Question: I have developed several small websites in CakePHP and one medium news site. However, the situation I am in right now is different and require some toughful analysis before proceeding, which brings me to the CakePHP community.
I am working for a company which currently uses straight PHP code to handle several websites (5 - 10) and all of them use one global includes folder which has things like Db connection, etc. The problem with all this, is that we want to upgrade everything to the latest version of PHP (Currently using 5.1) and in the process, I am thinking about upgrading our whole backend using CakePHP.
First of all is this a good idea? I get excited when working on CakePHP projects and have never had any issues.
Secondly, I have read from Cake experts that we should not add anything to the core side of Cake. However, if I am to create files that need to be accessed by all the sites, where could those go?
Currently, all the sites are OOP, but Cake is MVC. Should the global OOP classes(used by all sites) be converted to controllers/models or Vendor classes and placed in the Cake Core?
In general, what is the best approach?

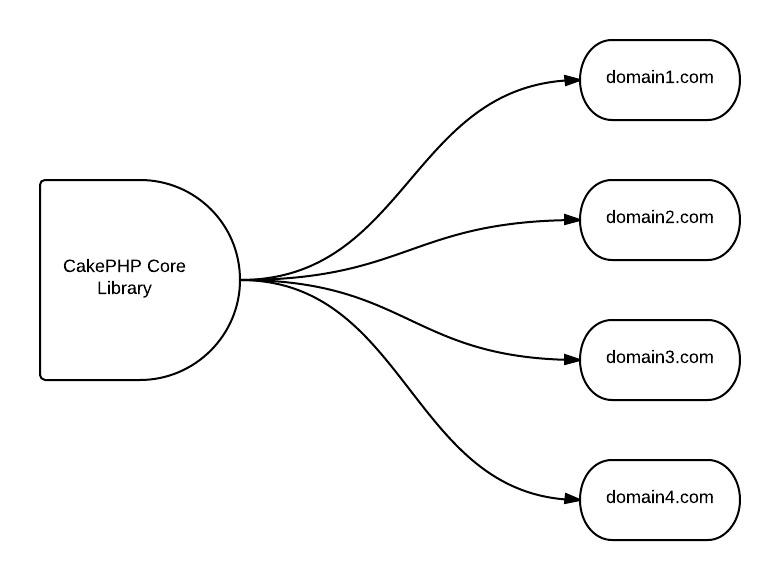
Answer: ## You can do that
The <URL> is:
'''
root
/app
..
/Plugin
/Vendor
/webroot
/lib
/Cake
/plugins
/vendors
'''
Everything inside the app directory is specific to one application. The root 'lib', 'plugins' and 'vendors' directors apply to all applications in the install. I.e. without modifying anything you can do this:
'''
$ cd root
$ cp -r app newapp
'''
resulting in:
'''
root
/app
..
/Plugin
/Vendor
/webroot
/newapp
..
/Plugin
/Vendor
/webroot
/lib
/Cake
/plugins
/vendors
'''
Any plugin or vendor that is in the 'plugins' or 'vendors' can be loaded, without doing anything out of the ordinary, in both applications e.g. with the following:
'''
root
/app
..
/Plugin
/Vendor
/webroot
/newapp
..
/Plugin
/Vendor
/webroot
/lib
/Cake
/plugins
/DebugKit
/vendors
'''
Both applications have the option to load and use debug kit.
You can also simply <URL> which does the same thing but separating the location of common code from the applications themselves.
## Be aware of the limitations of sharing dependencies
The problem with managing multiple applications like that is that all applications are tied to the same version of cake, and the same version of all shared plugins/vendors. CakePHP is not an idle project, it is in constant development - as are, likely most plugins/vendors you choose to use. For plugins and vendors that's easy to solve, the application Plugin/Vendor folder is checked before the install-wide folders.
However, rather than have one core and n apps - it's a more robust idea to have n complete installs for n applications:
'''
/root
/myapp
/app
/Plugin
/Vendor
/webroot
/lib
/Cake
/plugins
/vendors
/app2
/app
/Plugin
/Vendor
/webroot
/lib
/Cake
/plugins
/vendors
etc.
'''
That way a new application can for example use the current version of Cake, without affecting any existing applications at all.